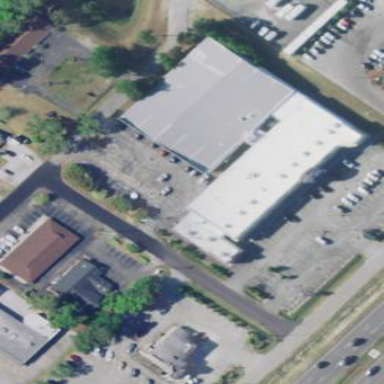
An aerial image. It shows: Commercial building.